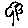
Label: tree